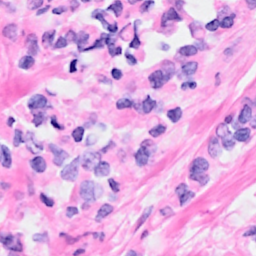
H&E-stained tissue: Breast